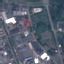
Label: Industrial